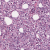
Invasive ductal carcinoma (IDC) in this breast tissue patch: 1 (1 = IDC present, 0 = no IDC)